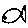
Label: fish